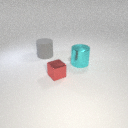
large cyan metal cylinder to the right of small red metal cube